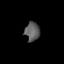
Tissue: prostate
Cell type: T cells
Senescence score: 0.3235
Nuclear area (px): 275
Mean DAPI intensity: 91.764